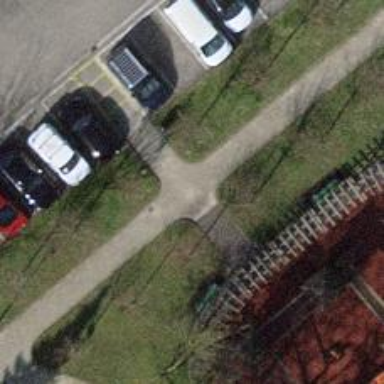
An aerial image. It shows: Path surfaced with fine gravel.